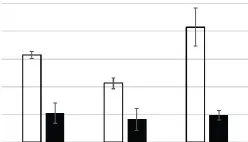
(C) Mean densities of bacteria previously grown for 72-h as biofilms on Dacron sections, following 24-h exposure to differing amounts of phage OMKO1. The black horizontal line represents density equal to the reliable limit of detection (OD600 = 0.1). See text for details.
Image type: pathology (masson_trichrome)